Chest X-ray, AP view. Patient: 58 years old, sex M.
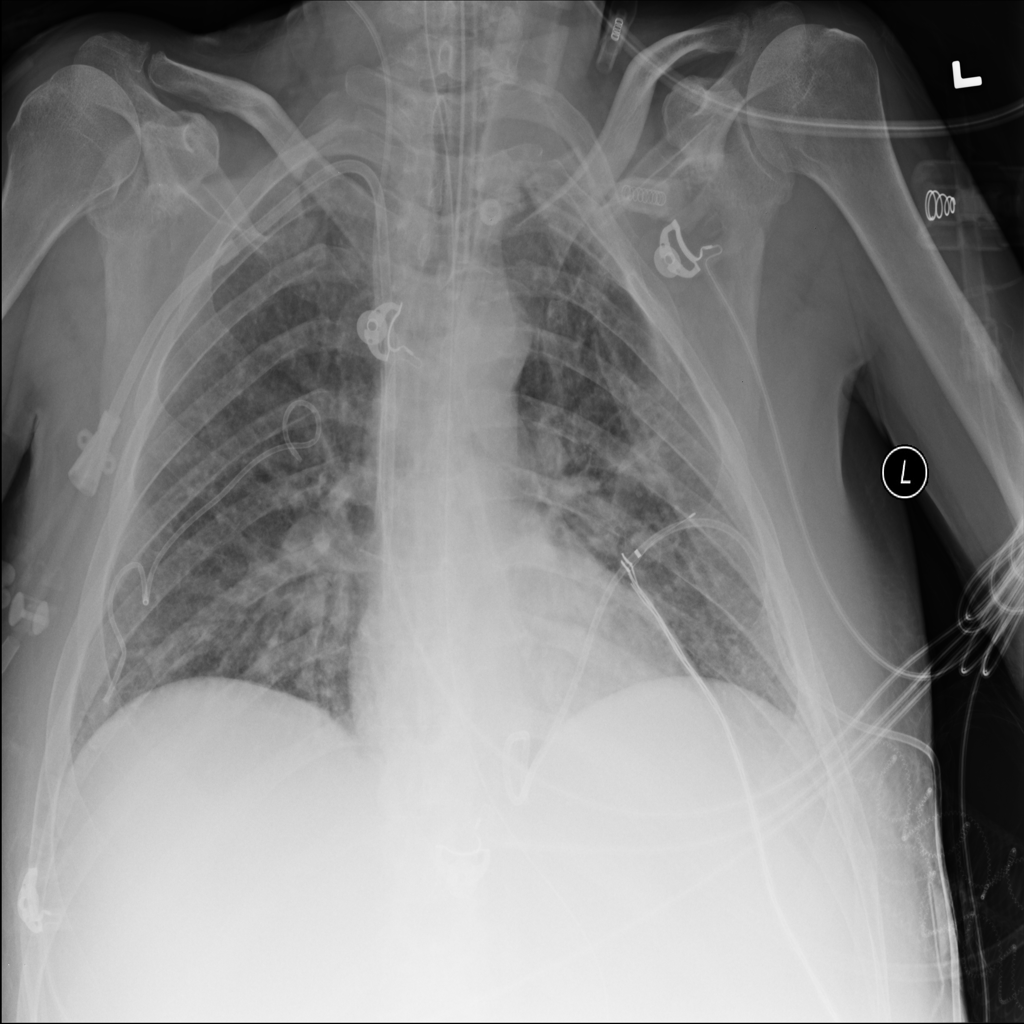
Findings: Nodule